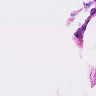
Metastatic tissue present: no